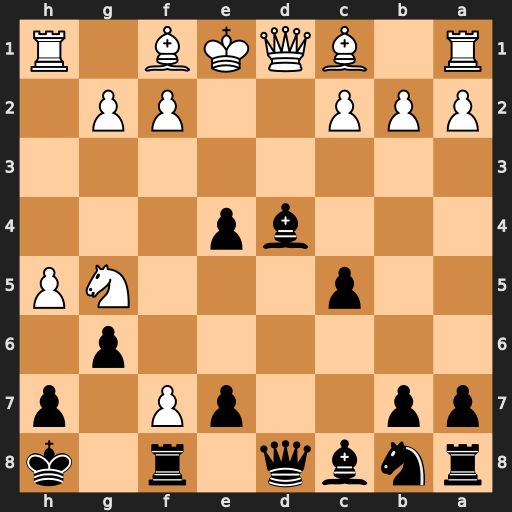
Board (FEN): rnbq1r1k/pp2pP1p/6p1/2p3NP/3bp3/8/PPP2PP1/R1BQKB1R
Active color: b
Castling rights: KQ
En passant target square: -
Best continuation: Bxf2+ Kxf2 Qxd1